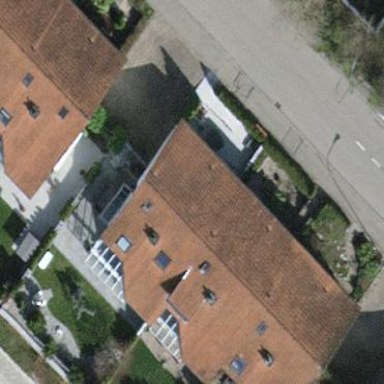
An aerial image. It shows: Simple and straightforward house.